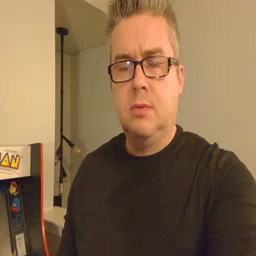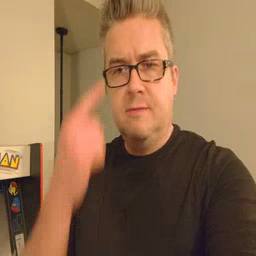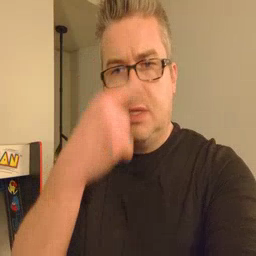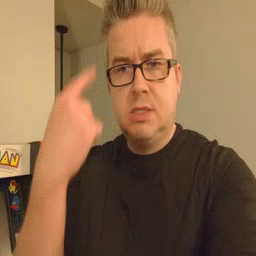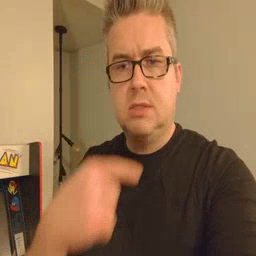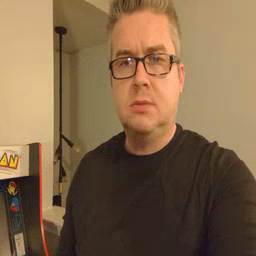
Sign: face